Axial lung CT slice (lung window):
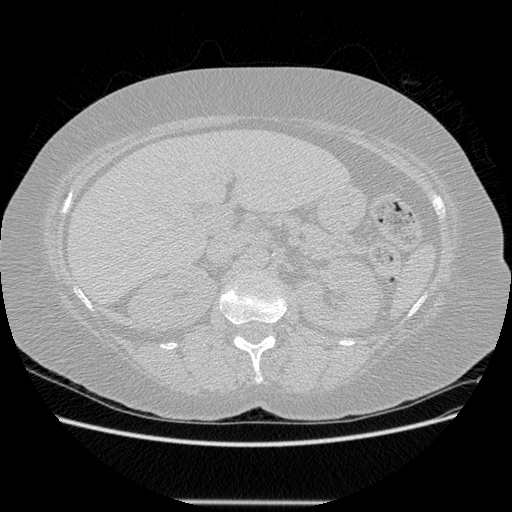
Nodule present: no